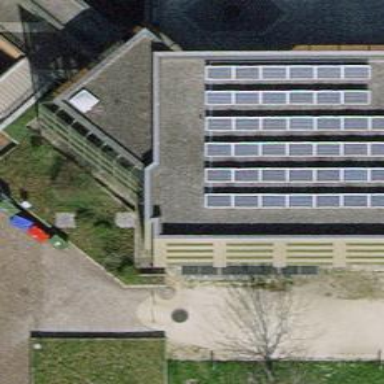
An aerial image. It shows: Building designed for bicycle parking.